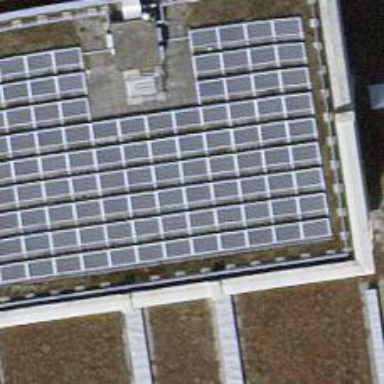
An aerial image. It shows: Solar power generator.